Question: I have created a project and a basic app where there is a ui that pops up for users to enter data and then the data is uploaded to a firebase database. When I attempt to run the app the ui appears and i can enter in the data like in this image:

However, the app is uploading to the data base as soon as it opes and so the database entry is all zeros. How can I make the app upload to the database and close after pressing submit. I am very new to c++ so any help would be appreciated :).
Here is my main.cpp:
'''
#include "checkinapp.h"
#include "databasehandler.h"
#include <QApplication>
int main(int argc, char *argv[])
{
QApplication a(argc, argv);
checkinapp w;
w.show();
DatabaseHandler dbhandler;
return a.exec();
}
'''
here is my checkinapp.h:
'''
#ifndef CHECKINAPP_H
#define CHECKINAPP_H
#include <iostream>
#include <QMainWindow>
#include <QFile>
#include <QFileDialog>
#include <QTextStream>
#include <QMessageBox>
#include <QObject>
#include <QNetworkAccessManager>
#include <QNetworkReply>
QT_BEGIN_NAMESPACE
namespace Ui { class checkinapp; }
QT_END_NAMESPACE
class checkinapp : public QMainWindow
{
Q_OBJECT
public:
checkinapp(QWidget *parent = nullptr);
~checkinapp();
private slots:
void on_happy_valueChanged(int value);
void on_hungry_valueChanged(int value);
void on_sleep_valueChanged(int value);
void on_stress_valueChanged(int value);
void on_male_toggled(bool checked);
void on_female_toggled(bool checked);
void on_other_toggled(bool checked);
void on_help_toggled(bool checked);
void on_pushButton_clicked();
private:
Ui::checkinapp *ui;
};
#endif // CHECKINAPP_H
'''
checkinapp.cpp:
'''
#include "checkinapp.h"
#include "ui_checkinapp.h"
#include "databasehandler.h"
#include "global_objects.hpp"
#include <QNetworkRequest>
#include <QDebug>
#include <QJsonDocument>
#include <QVariantMap>
#include <iostream>
using namespace std;
checkinapp::checkinapp(QWidget *parent)
: QMainWindow(parent),
ui(new Ui::checkinapp)
{
ui->setupUi(this);
}
checkinapp::~checkinapp()
{
if(help == 1)
{
//delete ui;
}
if(help == 1)
{
cout << "help";
}
}
void checkinapp::on_happy_valueChanged(int value)
{
happy = value;
}
void checkinapp::on_hungry_valueChanged(int value)
{
hungry = value;
}
void checkinapp::on_sleep_valueChanged(int value)
{
tired = value;
}
void checkinapp::on_stress_valueChanged(int value)
{
stressed = value;
}
void checkinapp::on_male_toggled(bool checked)
{
if(checked == true)
{
gender = 0;
}
}
void checkinapp::on_female_toggled(bool checked)
{
if(checked == true)
{
gender = 1;
}
}
void checkinapp::on_other_toggled(bool checked)
{
if(checked == true)
{
gender = 2;
}
}
void checkinapp::on_help_toggled(bool checked)
{
if(checked == true)
{
help = 1;
}
}
void checkinapp::on_pushButton_clicked()
{
submitted = true;
if(submitted==true)
{
cout <<submitted;
}
//delete ui;
}
'''
databasehandler.h:
'''
#ifndef DATABASEHANDLER_H
#define DATABASEHANDLER_H
#include <checkinapp.h>
#include <QObject>
#include <QWidget>
#include <QNetworkAccessManager>
#include <QNetworkReply>
class DatabaseHandler : public QObject
{
Q_OBJECT
public:
explicit DatabaseHandler(QObject *parent = nullptr);
~DatabaseHandler();
public slots:
void networkReplyReadyRead();
signals:
private:
QNetworkAccessManager * m_networkManager;
QNetworkReply * m_networkReply;
};
#endif // DATABASEHANDLER_H
'''
databasehandler.cpp:
'''
#include "checkinapp.h"
#include "databasehandler.h"
#include "global_objects.hpp"
#include <QNetworkRequest>
#include <QDebug>
#include <QJsonDocument>
#include <QVariantMap>
#include <iostream>
DatabaseHandler::DatabaseHandler(QObject *parent) : QObject(parent)
{
m_networkManager = new QNetworkAccessManager ( this );
QVariantMap newUser;
newUser[ "Stress" ] = QString::number(stressed);
newUser[ "Sleep" ] = QString::number(tired);
newUser[ "Hungry" ] = QString::number(hungry);
newUser[ "Happy" ] = QString::number(happy);
newUser[ "Grade" ] = QString::number(grade);
newUser[ "Date" ] = "1/10/21";
newUser[ "Gender" ] = QString::number(gender);
newUser[ "Aid" ] = QString::number(help);
QJsonDocument jsonDoc = QJsonDocument::fromVariant( newUser );
QNetworkRequest newUserRequest( QUrl( "url/User.json"));
newUserRequest.setHeader( QNetworkRequest::ContentTypeHeader, QString( "application/json" ));
m_networkManager->post( newUserRequest, jsonDoc.toJson() );
}
DatabaseHandler::~DatabaseHandler()
{
m_networkManager->deleteLater();
}
void DatabaseHandler::networkReplyReadyRead()
{
//qDebug() << m_networkReply->readAll();
}
'''
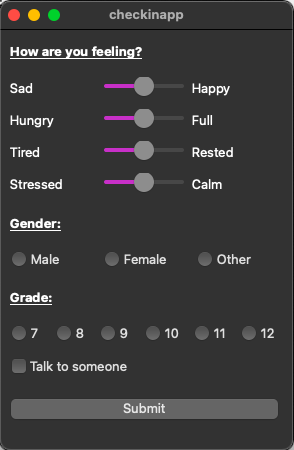
Answer: To do that, according to your code, you should not handle you database connection in your 'main()' function, but in a specific manager to open or close depending on your needs.
So following your code, you have some ideas here:
- 'DatabaseHandler dbhandler;''main()''checkinapp'- 'DatabaseHandler dbhandler;''checkinapp'
Apart from that, I think you don't need to post in the 'DatabaseHandler' constructor at the beginning:
'''
m_networkManager->post( newUserRequest, jsonDoc.toJson() );
'''